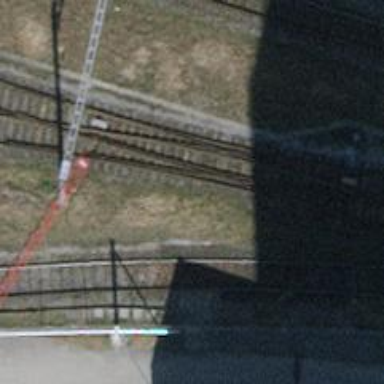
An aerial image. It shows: Railway switch.